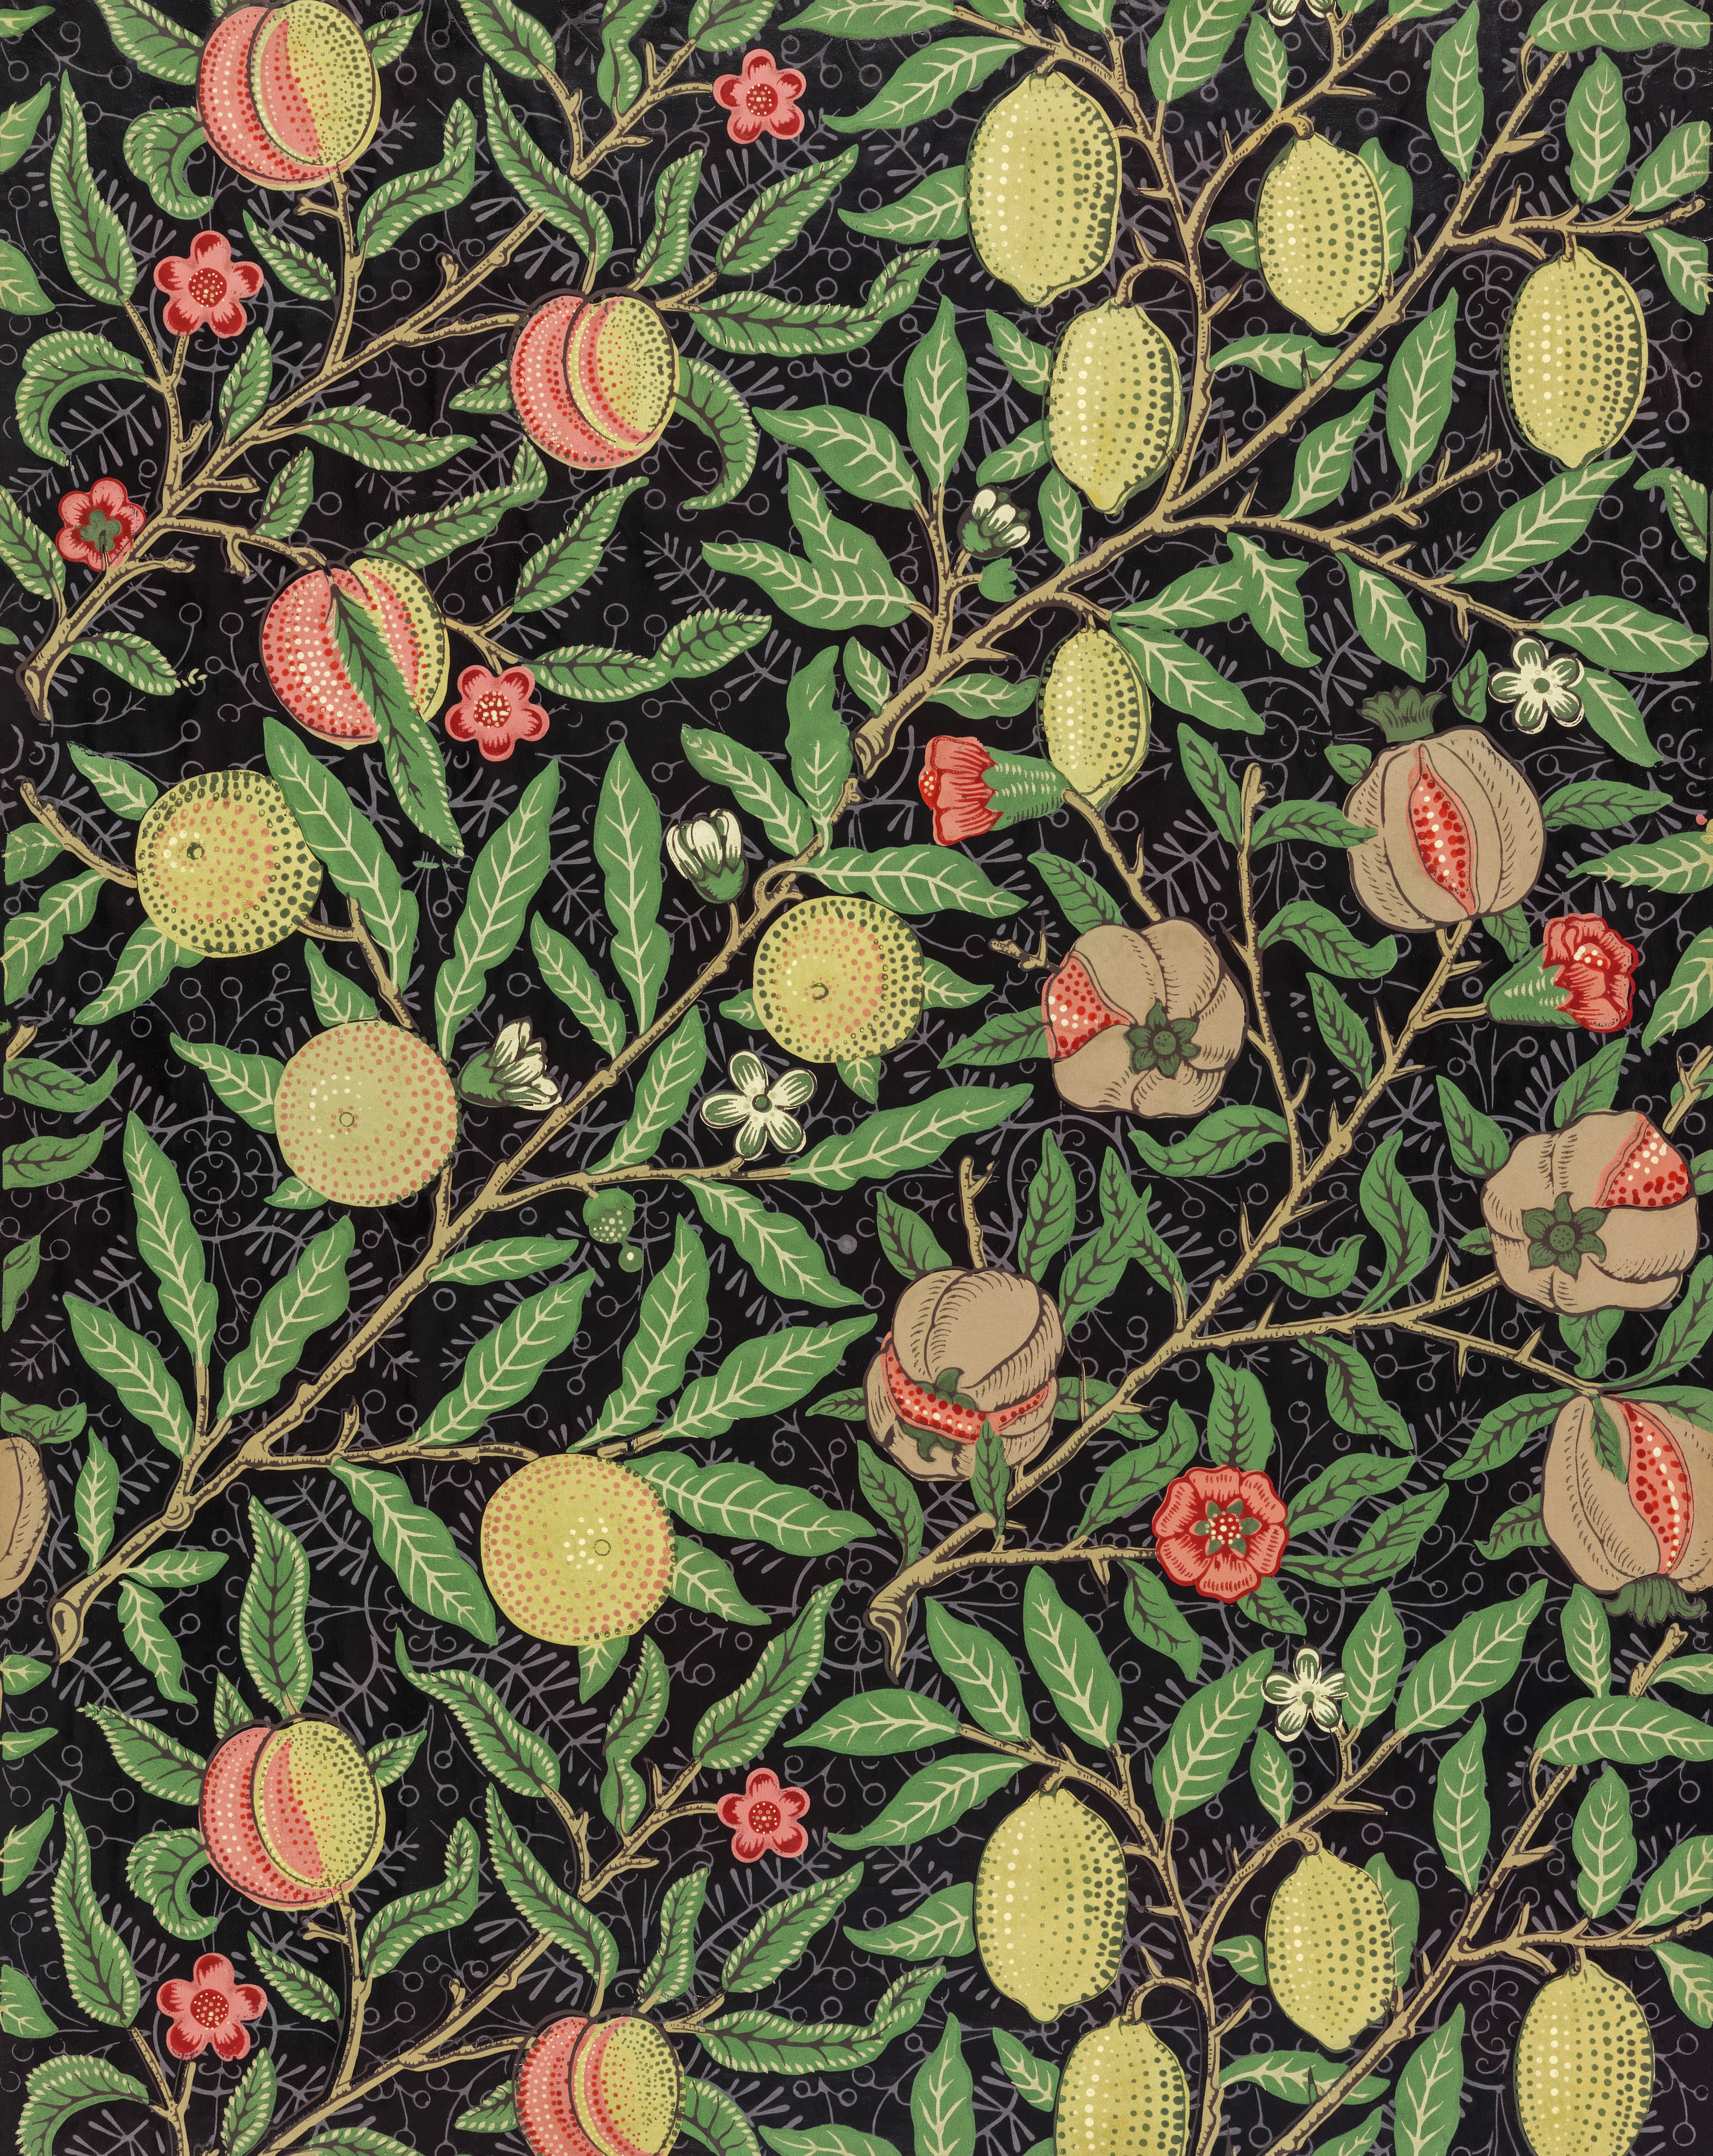
Design: Fruit
Year: 1862